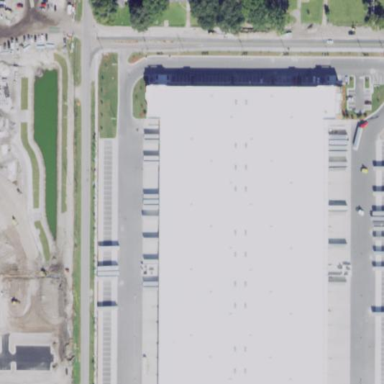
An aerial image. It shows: Warehouse.